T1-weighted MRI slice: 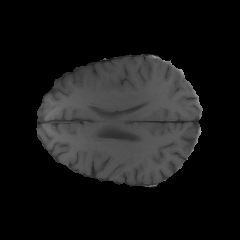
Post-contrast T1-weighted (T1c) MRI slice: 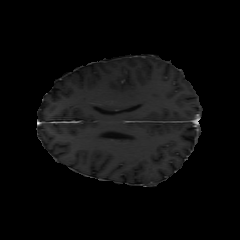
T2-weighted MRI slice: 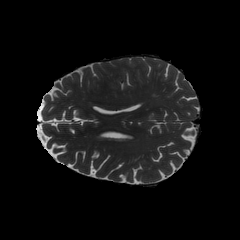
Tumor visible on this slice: no